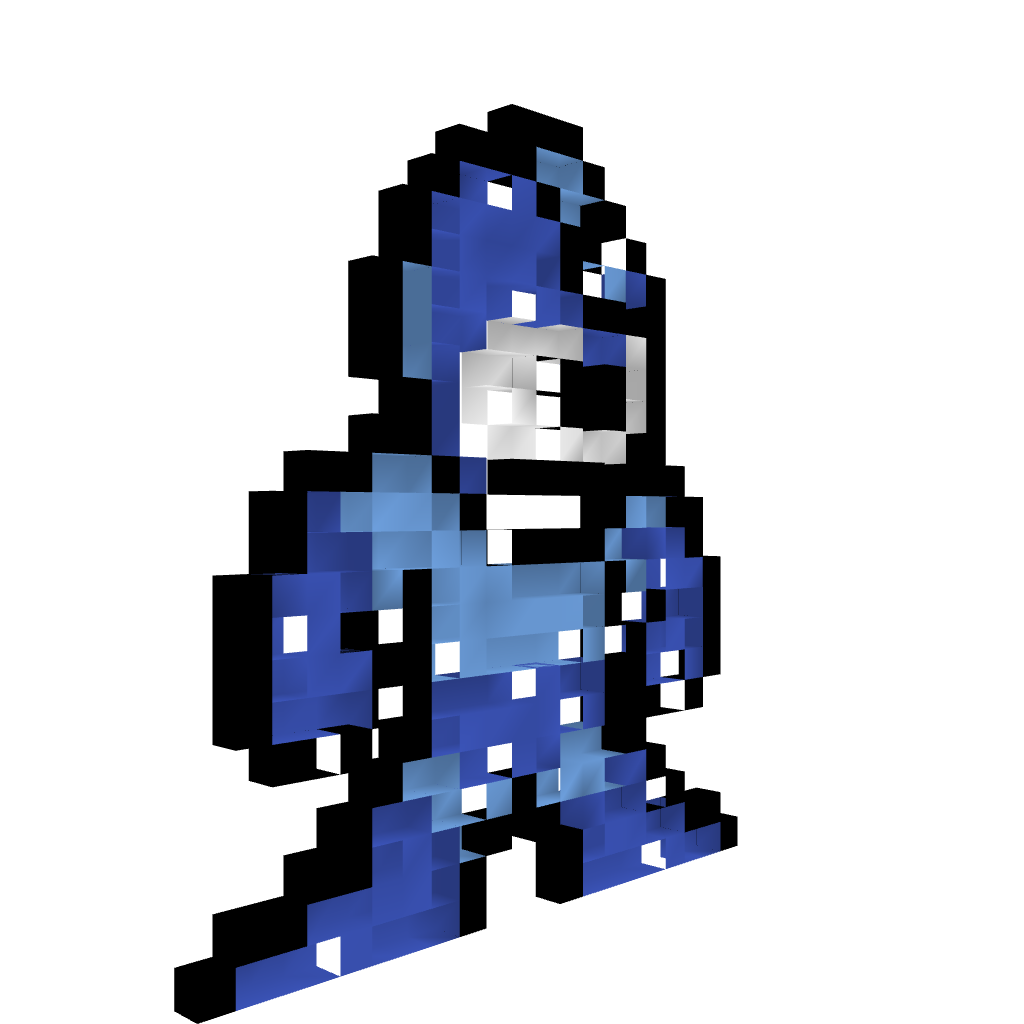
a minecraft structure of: Megaman bad low quality